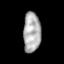
Tissue: skin
Cell type: Epithelial cells
Senescence score: 0.2852
Nuclear area (px): 683
Mean DAPI intensity: 174.738